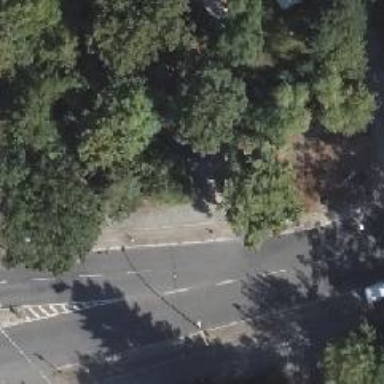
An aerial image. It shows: Sidewalk along the footway.